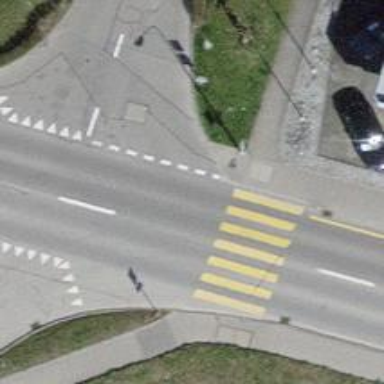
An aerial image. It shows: Uncontrolled zebra crossing on the road.